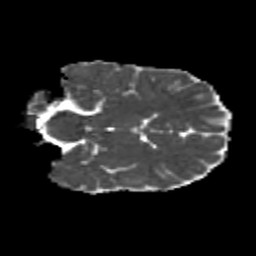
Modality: MD
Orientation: coronal
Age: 12
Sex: male
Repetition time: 9.4 s
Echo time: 0.089 s